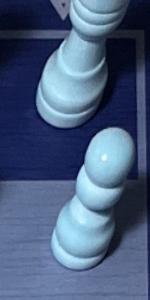
Label: Pawn_White